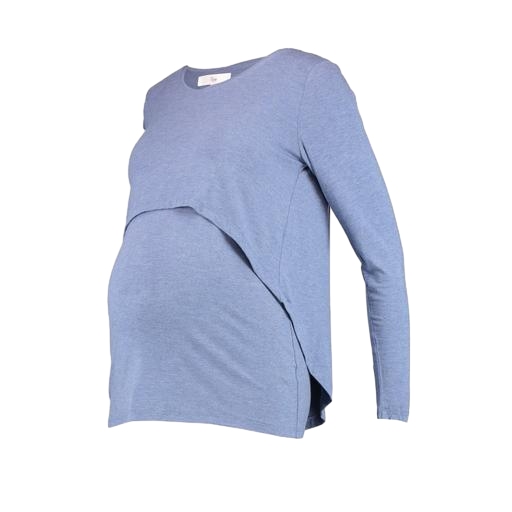
blue maternity/nursing top, blue hi-low jersey long sleeve, blue polly plains layer tee, white background